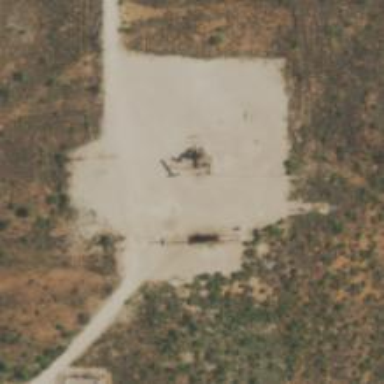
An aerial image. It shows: Petroleum well that is man-made.